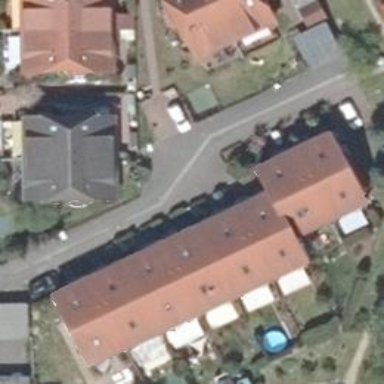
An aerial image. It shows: Living street.